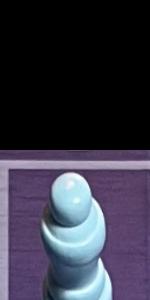
Label: Empty